Field crop: tomato
Growth stage: 1
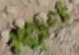
Species: portulaca